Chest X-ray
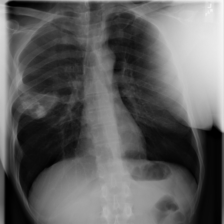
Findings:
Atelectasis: negative
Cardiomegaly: negative
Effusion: negative
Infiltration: negative
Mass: positive
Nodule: negative
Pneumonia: negative
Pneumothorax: negative
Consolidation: negative
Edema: negative
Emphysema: negative
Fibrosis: negative
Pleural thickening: negative
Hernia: negative